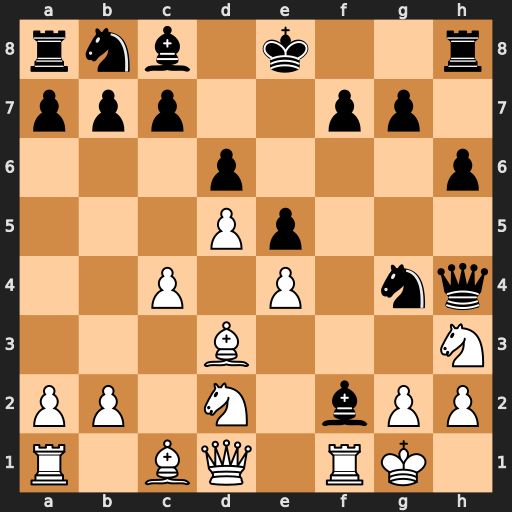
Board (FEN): rnb1k2r/ppp2pp1/3p3p/3Pp3/2P1P1nq/3B3N/PP1N1bPP/R1BQ1RK1
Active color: w
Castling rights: kq
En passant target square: -
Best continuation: Rxf2 Nxf2 Nxf2